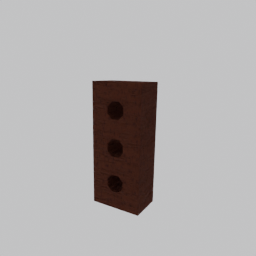
Label: architecture